Field crop: tomato
Growth stage: 2
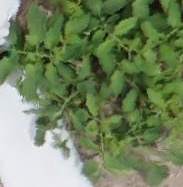
Species: tomato